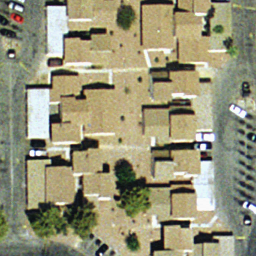
Label: residential